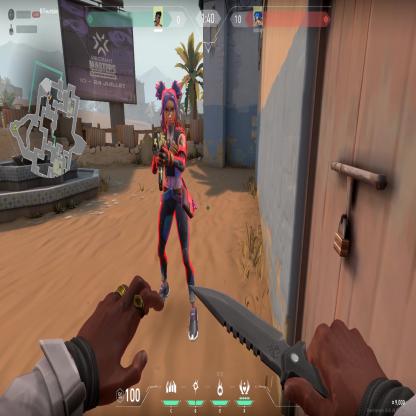
Label: enemy